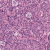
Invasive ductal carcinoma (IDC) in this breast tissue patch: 1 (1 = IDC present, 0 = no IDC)